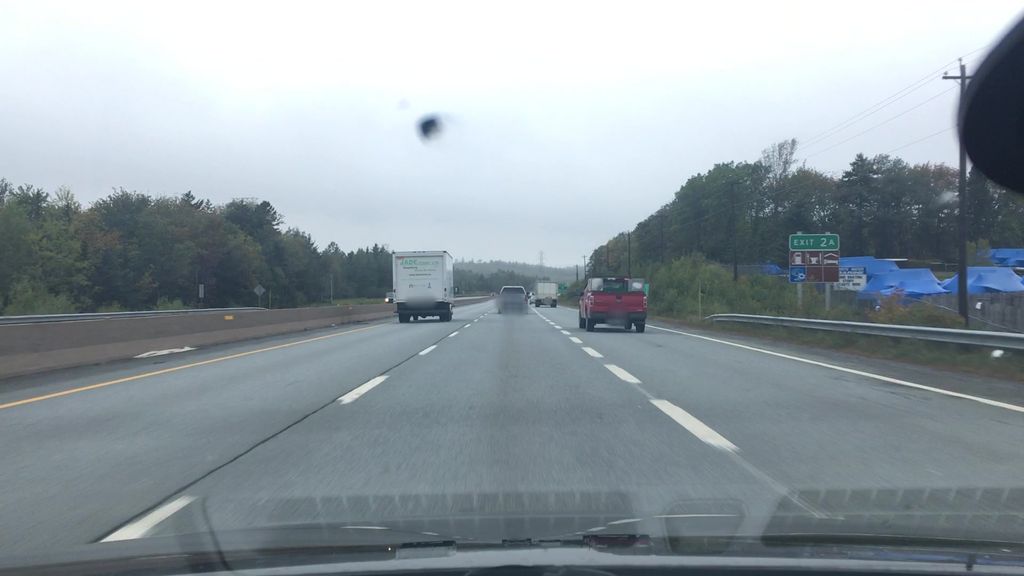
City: halifax